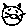
Label: cat